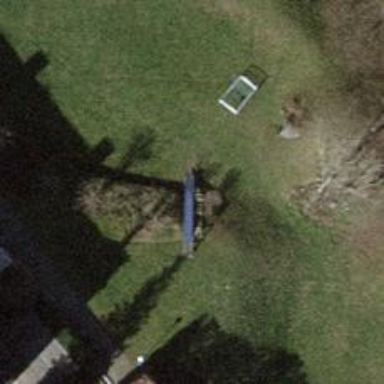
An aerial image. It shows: Playground with slide.